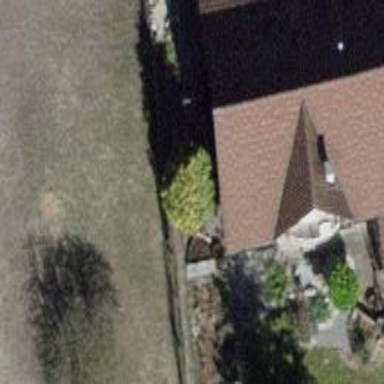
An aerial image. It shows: Building with tile roof.